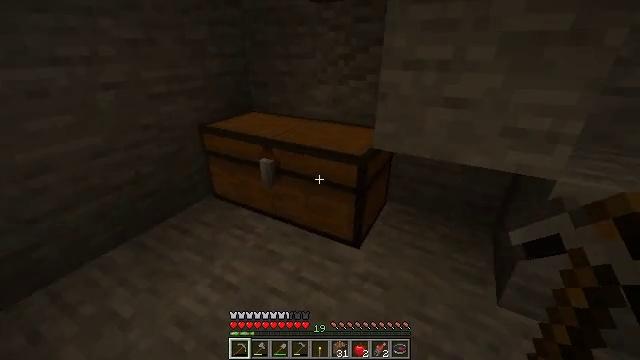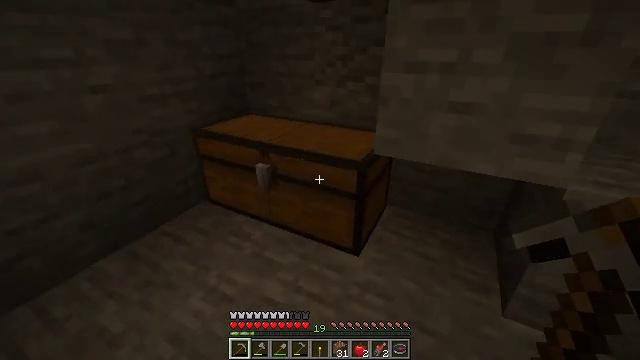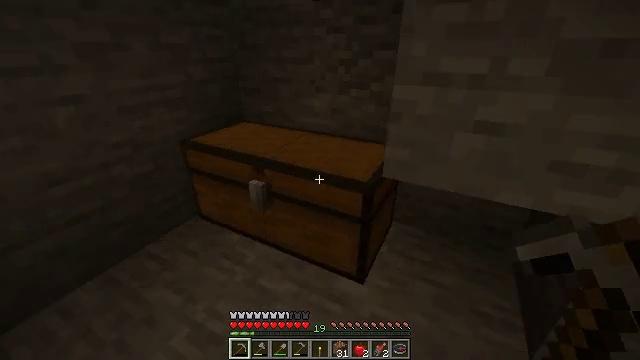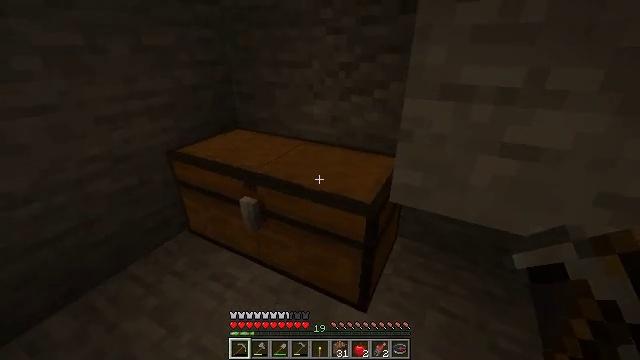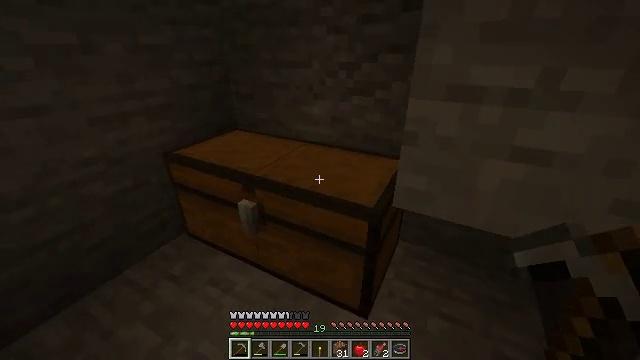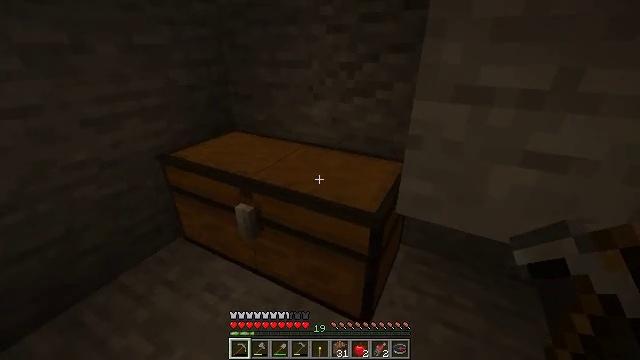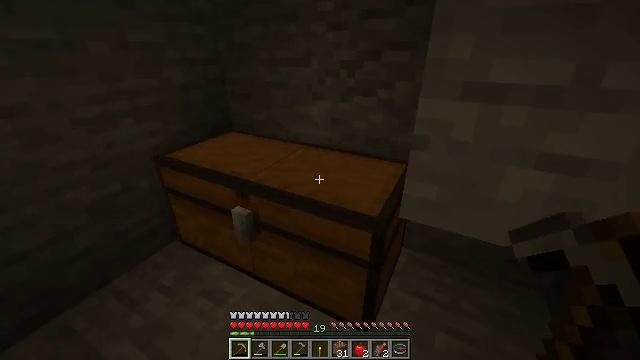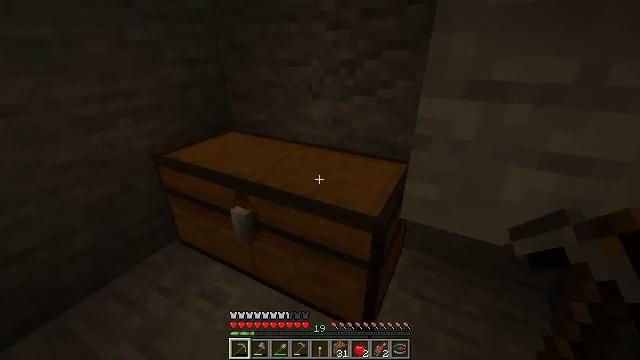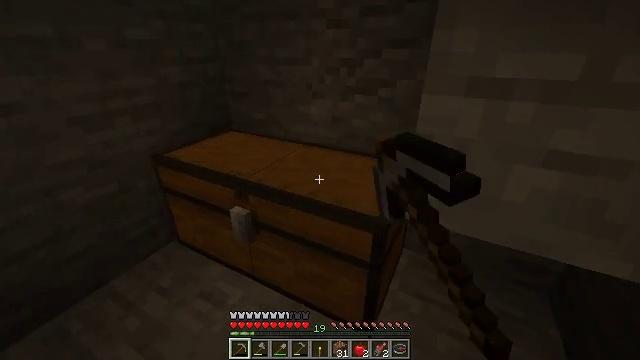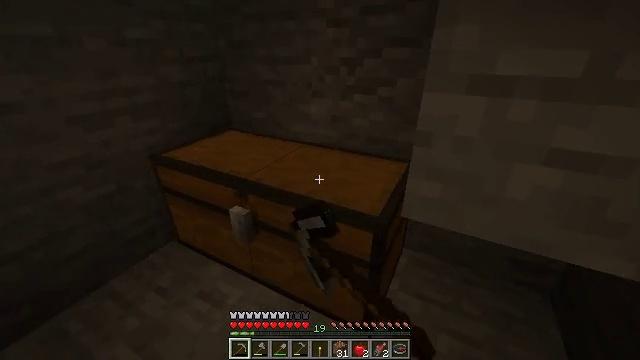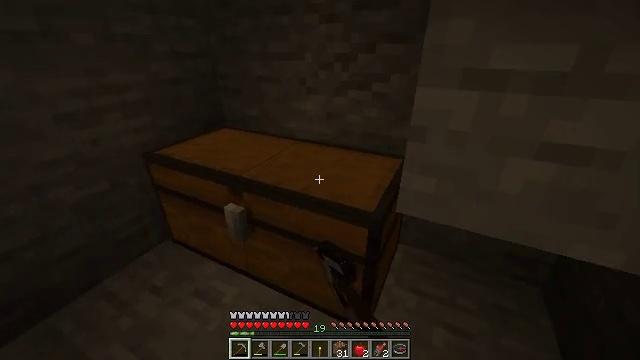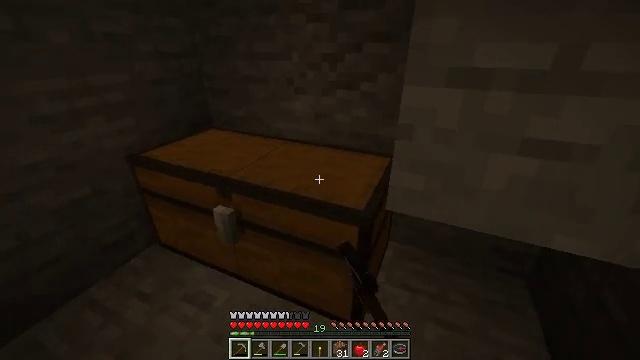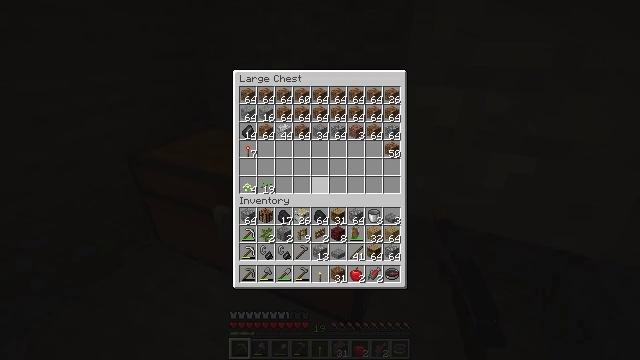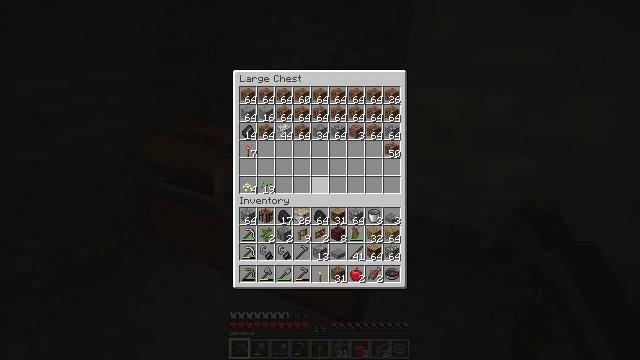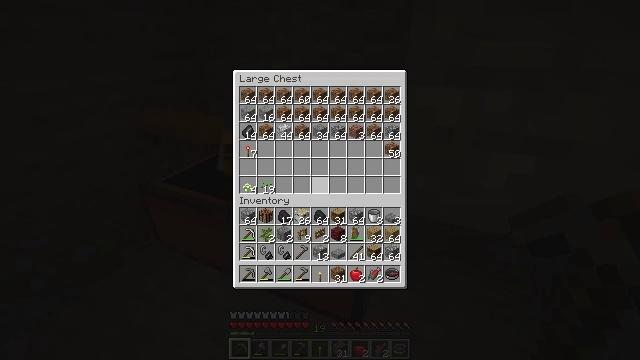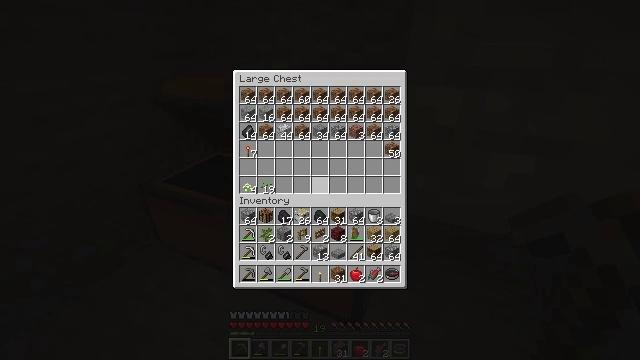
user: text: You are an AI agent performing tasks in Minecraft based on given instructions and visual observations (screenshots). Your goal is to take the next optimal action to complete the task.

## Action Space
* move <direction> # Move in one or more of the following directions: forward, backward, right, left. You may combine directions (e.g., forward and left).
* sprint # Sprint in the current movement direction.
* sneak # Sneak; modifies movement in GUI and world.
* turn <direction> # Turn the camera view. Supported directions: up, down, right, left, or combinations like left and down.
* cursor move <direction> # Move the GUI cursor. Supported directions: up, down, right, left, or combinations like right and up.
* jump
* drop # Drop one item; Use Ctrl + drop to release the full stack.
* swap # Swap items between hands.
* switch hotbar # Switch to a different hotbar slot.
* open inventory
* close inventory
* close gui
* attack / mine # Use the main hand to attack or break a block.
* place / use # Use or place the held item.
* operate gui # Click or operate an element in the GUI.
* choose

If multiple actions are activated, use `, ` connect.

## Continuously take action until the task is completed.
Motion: motion action
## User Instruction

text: Break the mature wheat plants.
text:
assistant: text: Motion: move forward
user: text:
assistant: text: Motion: move forward
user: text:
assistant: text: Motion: move forward
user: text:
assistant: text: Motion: no_op
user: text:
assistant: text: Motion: no_op
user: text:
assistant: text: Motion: no_op
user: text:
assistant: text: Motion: use / place
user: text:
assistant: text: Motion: use / place
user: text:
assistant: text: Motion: use / place
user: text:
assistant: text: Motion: turn right
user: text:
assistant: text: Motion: turn right
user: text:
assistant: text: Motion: open gui
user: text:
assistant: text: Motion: no_op
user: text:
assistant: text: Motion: no_op
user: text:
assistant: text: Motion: no_op
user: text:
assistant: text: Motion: no_op
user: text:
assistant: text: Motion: no_op
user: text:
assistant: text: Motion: no_op
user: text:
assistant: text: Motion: cursor move right
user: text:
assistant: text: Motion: cursor move right
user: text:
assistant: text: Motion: cursor move right
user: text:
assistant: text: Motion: cursor move right
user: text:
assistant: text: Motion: cursor move right
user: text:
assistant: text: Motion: no_op
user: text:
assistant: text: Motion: no_op
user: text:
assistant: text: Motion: cursor move up
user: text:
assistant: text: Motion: cursor move up
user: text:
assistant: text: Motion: cursor move right and up
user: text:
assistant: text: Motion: cursor move right
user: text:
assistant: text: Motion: cursor move right